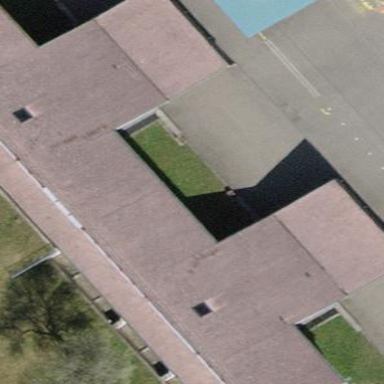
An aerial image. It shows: View of roof of building.